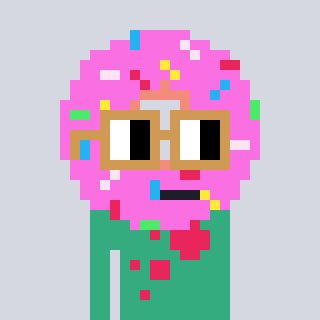
a pixel art character with square brown glasses, a doughnut-shaped head and a teal-colored body on a cool background